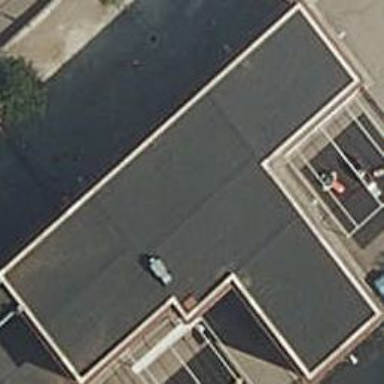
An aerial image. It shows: School building.